Field crop: maize
Growth stage: 2
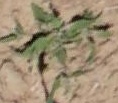
Species: atriplex